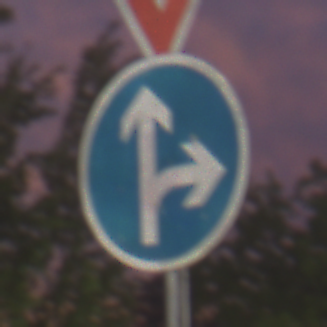
Verkehrszeichen: VorgeschriebeneFahrtrichtungGeradeausOderRechts
Zusatzzeichen oben: VorfahrtGewaehren
Umgebung: Outdoor, Urban
Tageszeit: SunriseSunset
Wetter: PartlyCloudy
Licht: Artificial
Jahreszeit: NotSpecified
Kontrast: HighContrast